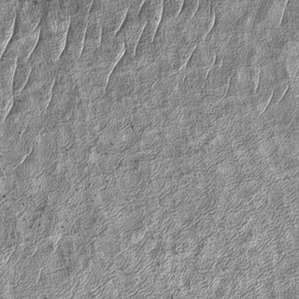
Label: frost